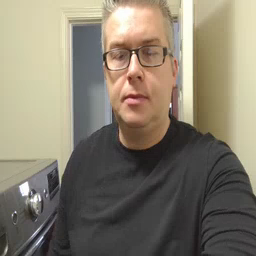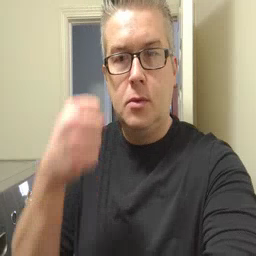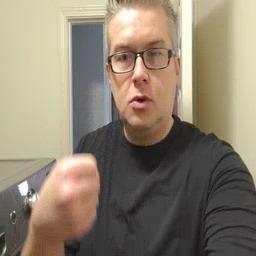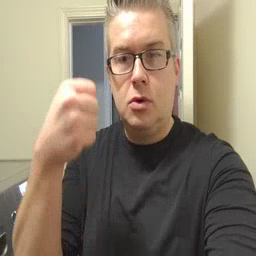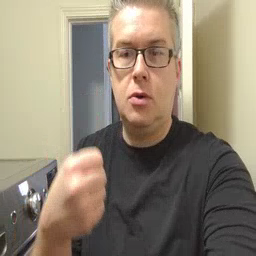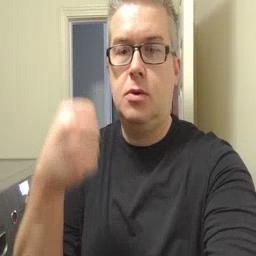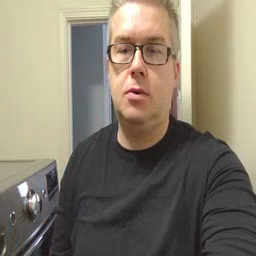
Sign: car